Question: Current temperature?
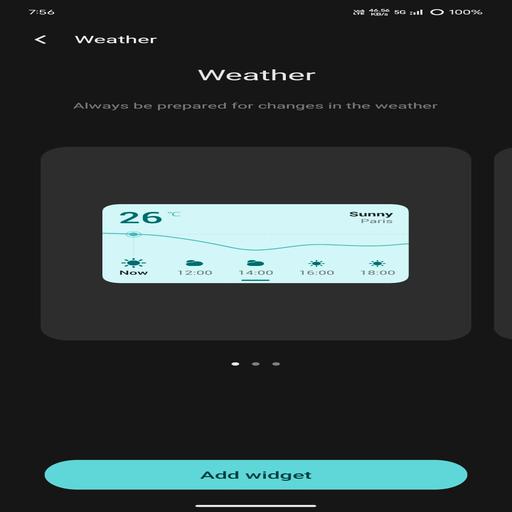
Answer: 26 degrees